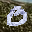
Label: 0